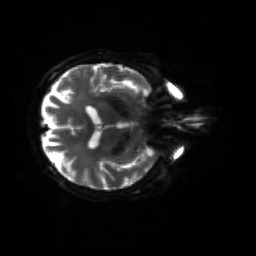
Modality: sbref
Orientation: axial
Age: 70
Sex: male
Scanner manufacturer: siemens
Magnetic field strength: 3 T
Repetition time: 4.71 s
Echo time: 0.0906 s